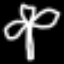
Label: palm tree